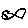
Label: fish